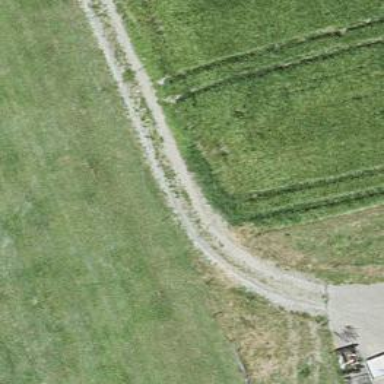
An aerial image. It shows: Agricultural track with grade2 surface.